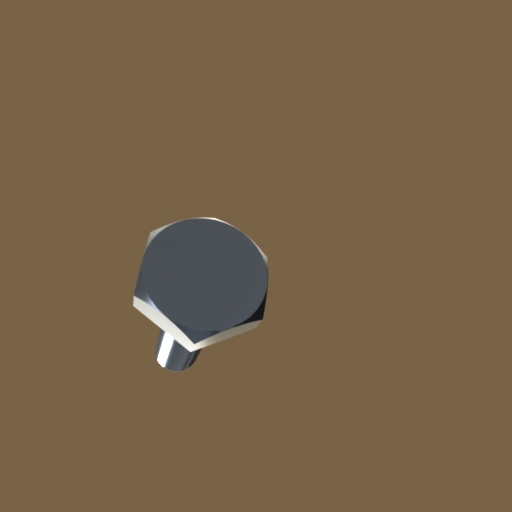
Label: bolt